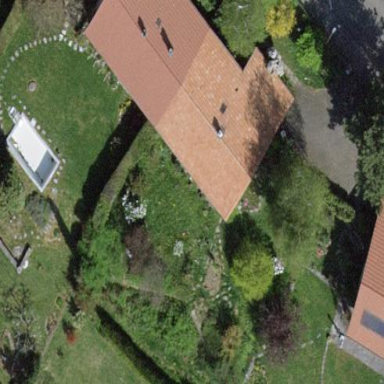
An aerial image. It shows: Garden surrounded by fence.